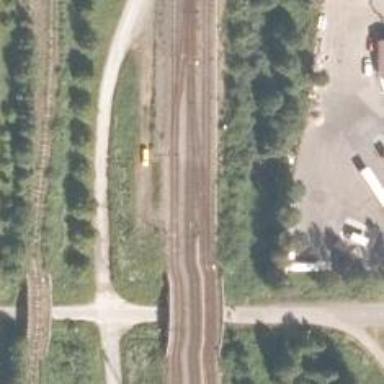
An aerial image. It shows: Railway track.